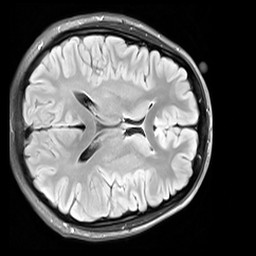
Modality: FLAIR
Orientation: axial
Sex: female
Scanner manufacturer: siemens
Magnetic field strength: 3 T
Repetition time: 10 s
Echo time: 0.09 s